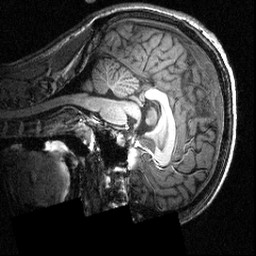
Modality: T1w
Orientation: sagittal
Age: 21
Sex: male
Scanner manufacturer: siemens
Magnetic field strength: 3.951 T
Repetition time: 1.5 s
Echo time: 0.00335 s